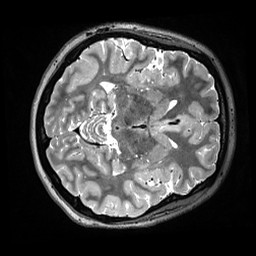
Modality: T2w
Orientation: axial
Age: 19
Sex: female
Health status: ill
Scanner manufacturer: siemens
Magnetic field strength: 3 T
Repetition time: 3.2 s
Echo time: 0.564 s